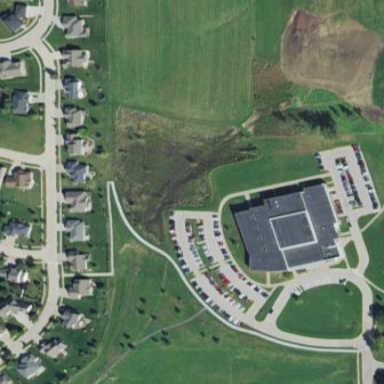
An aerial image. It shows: School.